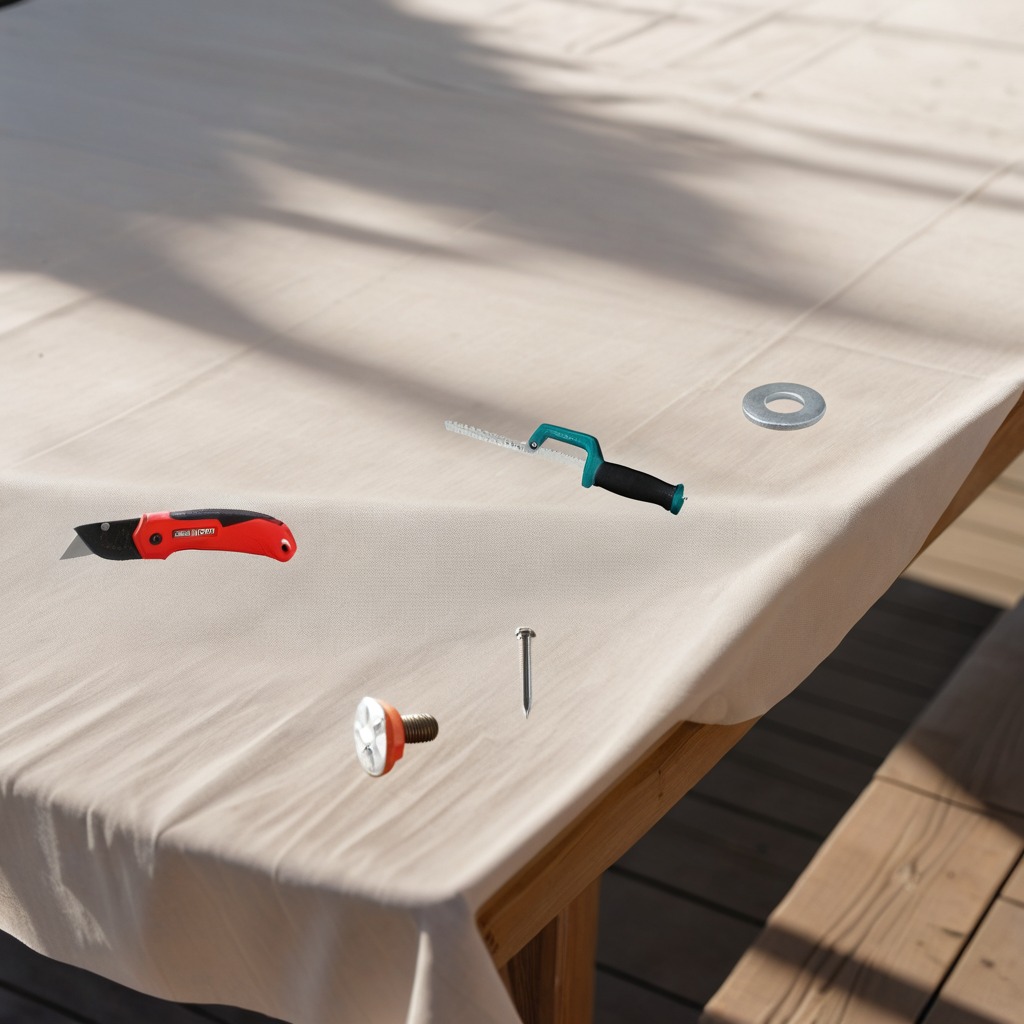
A utility knife, a flat metal washer, a metal machine screw, an iron nail, and a handheld metal saw are lying on the wooden table.